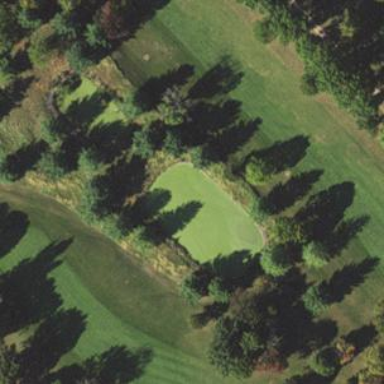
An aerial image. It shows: Picturesque scene of golf course with lateral water hazard.